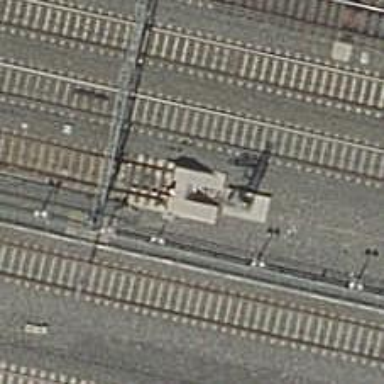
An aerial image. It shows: Railway buffer stop.